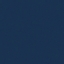
Land use / land cover: SeaLake